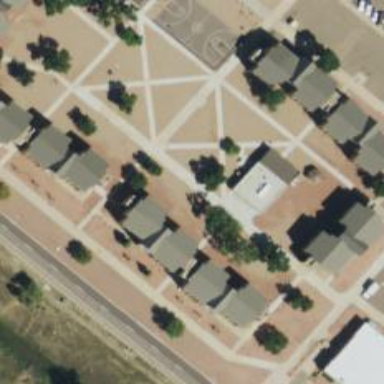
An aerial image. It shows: Building that serves as military barracks.